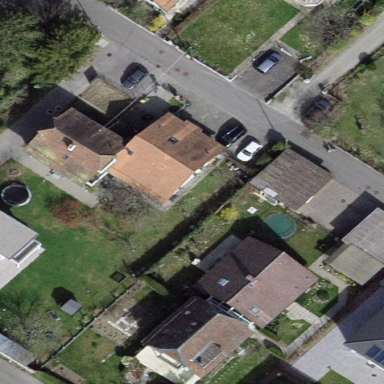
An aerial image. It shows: Garden enclosed by fence.